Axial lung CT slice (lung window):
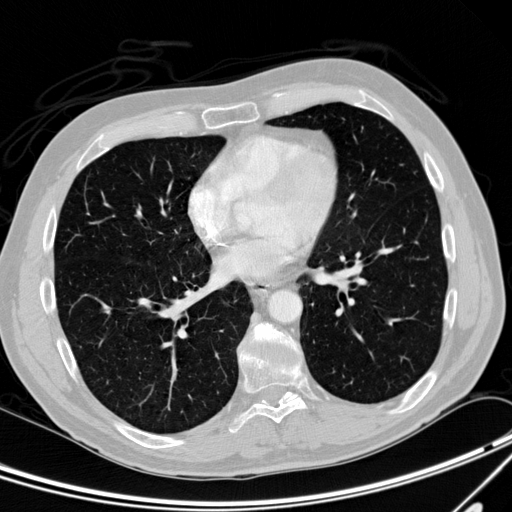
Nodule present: no